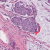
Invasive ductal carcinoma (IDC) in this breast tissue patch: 1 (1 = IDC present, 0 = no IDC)